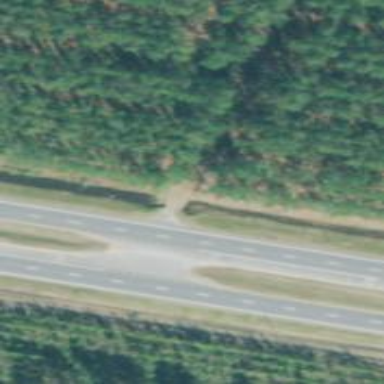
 surfaced with asphalt. It is classified as trunk highway."